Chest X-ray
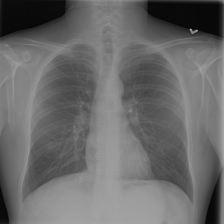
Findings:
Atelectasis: negative
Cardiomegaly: negative
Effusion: negative
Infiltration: negative
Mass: negative
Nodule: negative
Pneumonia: negative
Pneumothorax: negative
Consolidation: negative
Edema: negative
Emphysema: negative
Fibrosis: negative
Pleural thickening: negative
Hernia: negative